Question: So here are 3 tables I'm working with:

I want to delete everything in the ClaimCodingProcedureCodeModifierXref table and all the related rows in ProcedureCodeModifier from a specific ClaimCodingID. Here is my code so far:
'''
using (HCCustDataEntities hc = new HCCustDataEntities())
{
var result = (from CPC in hc.ClaimCodingProcedureCodeModifierXrefs
where CPC.ClaimCodingID == claimCodingID
select CPC);
foreach (var item in result)
{
hc.DeleteObject(item);
}
}
'''
But only data from the Xref table gets deleted. Why doesn't EF delete the related rows as well?
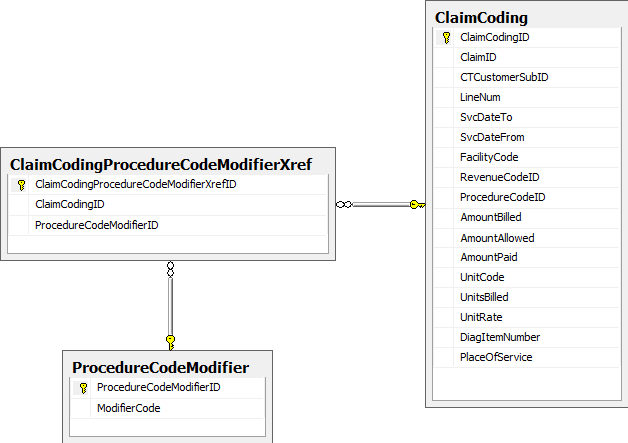
Answer: Use 'CASCADE DELETE' in your relation ship. Entity framework will automaticaly delete the detail / child object when you delete the master record. You dont need to explicitly delete the child records in your relatioship yourself.